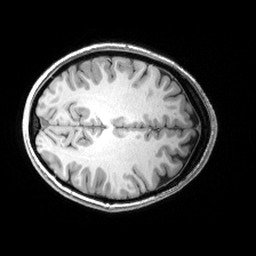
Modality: T1w
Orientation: axial
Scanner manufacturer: siemens
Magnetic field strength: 3 T
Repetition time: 2.53 s
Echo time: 0.00299 s